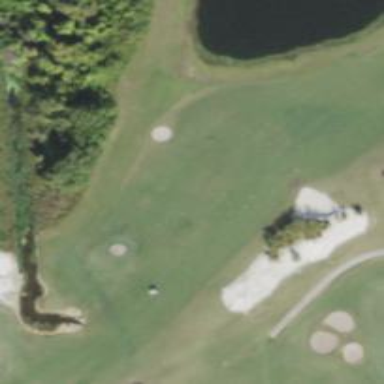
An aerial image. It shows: Grassy area designated as golf fairway.